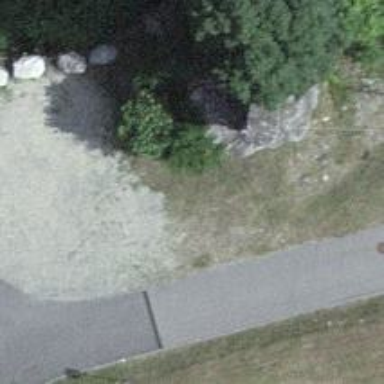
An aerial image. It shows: Bench.